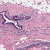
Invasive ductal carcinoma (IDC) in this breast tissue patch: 1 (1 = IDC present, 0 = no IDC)